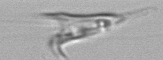
Label: Chrysochromulina_lanceolata